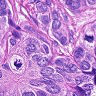
Metastatic tissue present: yes